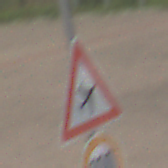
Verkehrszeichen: FlugbetriebLinks
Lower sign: Geschwindigkeit100
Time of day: MorningAfternoon
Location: Outdoor (Suburban)
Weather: Overcast
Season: NotSpecified
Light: Natural